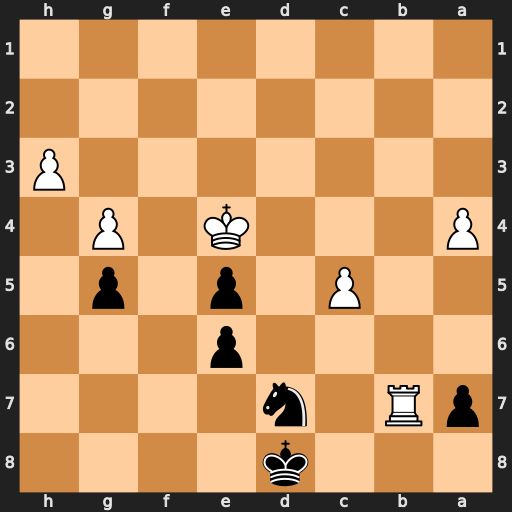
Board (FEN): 3k4/pR1n4/4p3/2P1p1p1/P3K1P1/7P/8/8
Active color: b
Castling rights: -
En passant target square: -
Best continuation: Nxc5+ Kxe5 Nxb7